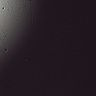
Metastatic tissue present: no